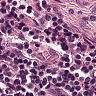
Metastatic tissue present: no